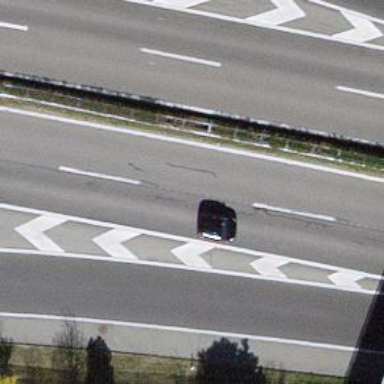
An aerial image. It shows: Motorway.